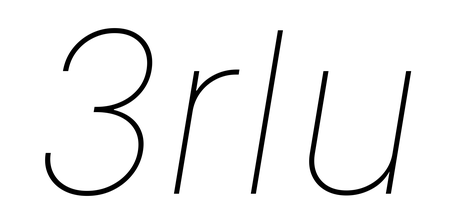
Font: Inter-Italic_Thin_Italic